Question: I'm trying to understand how Bootstrap is using media queries (or maybe I'm trying to understad media queries) to determine how they render content. I picked one of their media queries below. Could someone interpret this for me? My guess is that this means that if the current resolution is 768px or greater, define .col-sm-1 to consume ~8.33% of the width.

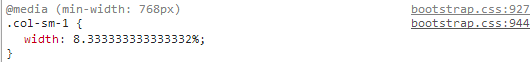
Answer: Yes, exactly. They're conditional css statements, for things like printing, devices, sizes, etc.
Here's the w3 breakdown of media queries.
<URL>